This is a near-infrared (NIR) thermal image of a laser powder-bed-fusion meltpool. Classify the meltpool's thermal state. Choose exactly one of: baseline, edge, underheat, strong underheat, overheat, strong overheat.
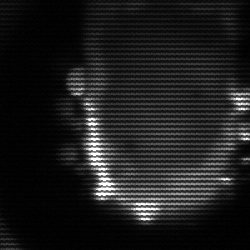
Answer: baseline